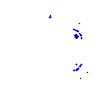
Particle: electron